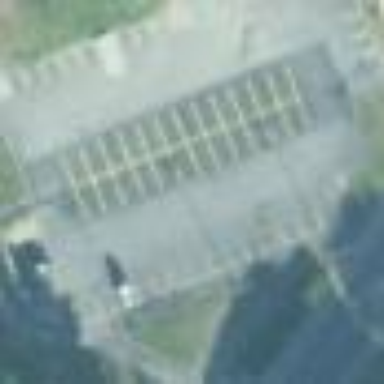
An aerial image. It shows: Parking lot with asphalt surface designed for park and ride facility.